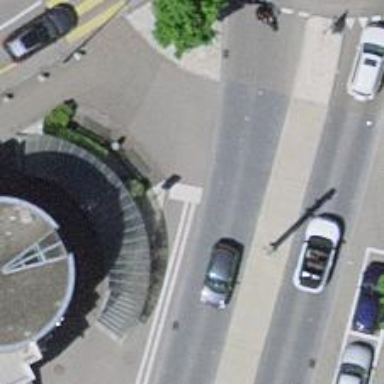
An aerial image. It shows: Footway along the road.